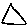
Label: triangle